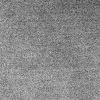
Atmospheric dust classification: dusty